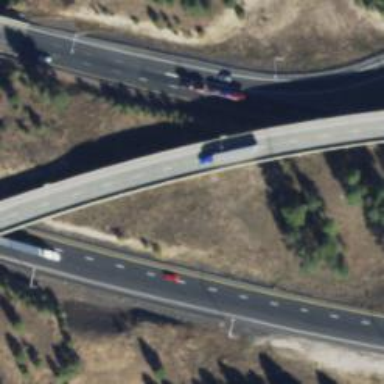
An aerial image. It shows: Motorway link bridge.